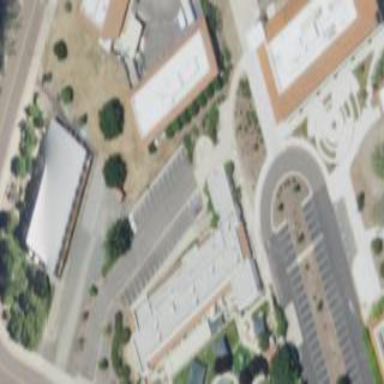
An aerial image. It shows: School building.